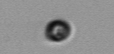
Label: nanoplankton_mix